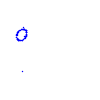
Particle: kaon